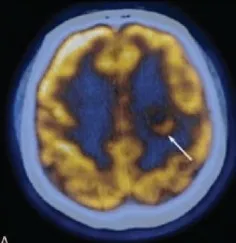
A 73-year-old woman confirmed the diagnosis of brain metastases. (A) Axial fused PET/CT showed a ring-like area of 18F-FDG uptake in the left frontal lobe with ill-defined margin (arrow).
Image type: radiology (pet)